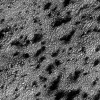
Atmospheric dust classification: not_dusty